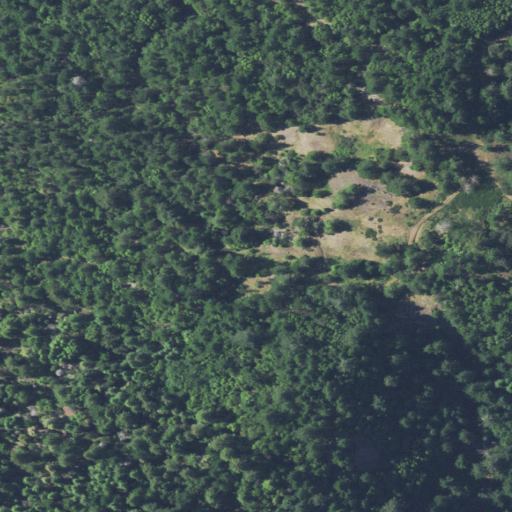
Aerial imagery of gap in California named Slate Gap containing evergreen forest, shrub, and mixed forest